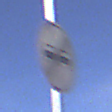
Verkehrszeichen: EndeUeberholverbot
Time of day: Midday
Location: Outdoor (Nature)
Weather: Clear
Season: NotSpecified
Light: Natural